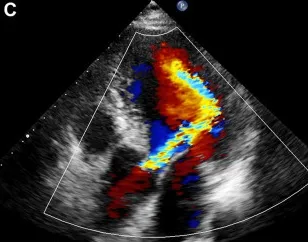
(C) Apical five chamber views of transthoracic echocardiography showed moderate regurgitation flow signal during diastole of the aortic valve.
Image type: radiology (ultrasound)